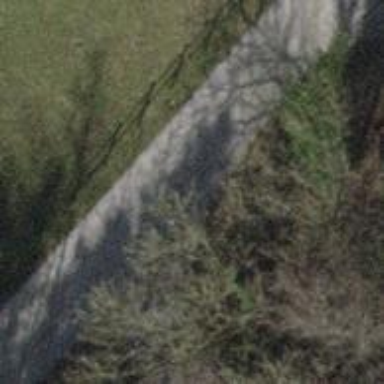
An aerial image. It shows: Footway along the road.